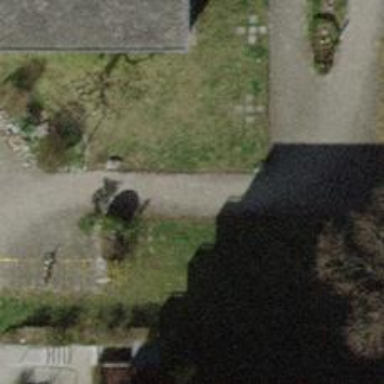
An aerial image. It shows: Bollard.